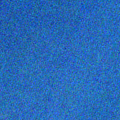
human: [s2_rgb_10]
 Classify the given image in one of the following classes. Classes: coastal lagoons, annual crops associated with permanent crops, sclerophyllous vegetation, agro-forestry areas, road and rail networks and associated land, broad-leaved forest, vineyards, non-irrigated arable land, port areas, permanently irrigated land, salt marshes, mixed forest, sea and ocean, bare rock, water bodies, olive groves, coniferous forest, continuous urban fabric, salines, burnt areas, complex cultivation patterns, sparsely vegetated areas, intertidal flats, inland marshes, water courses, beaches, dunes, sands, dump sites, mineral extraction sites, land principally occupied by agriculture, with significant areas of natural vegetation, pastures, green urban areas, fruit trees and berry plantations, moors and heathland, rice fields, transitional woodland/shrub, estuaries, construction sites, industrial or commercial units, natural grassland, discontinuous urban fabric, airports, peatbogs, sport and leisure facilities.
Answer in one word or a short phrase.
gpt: sea and ocean